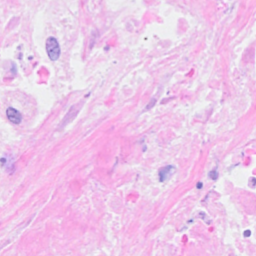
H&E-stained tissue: Breast